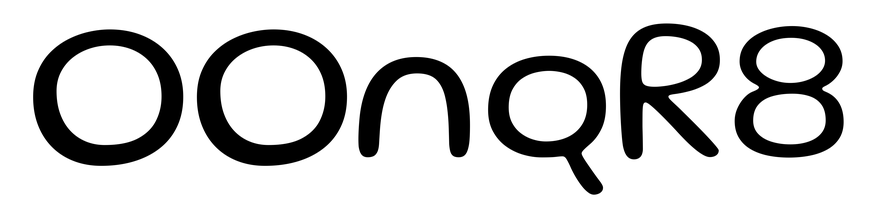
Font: Gluten_Light